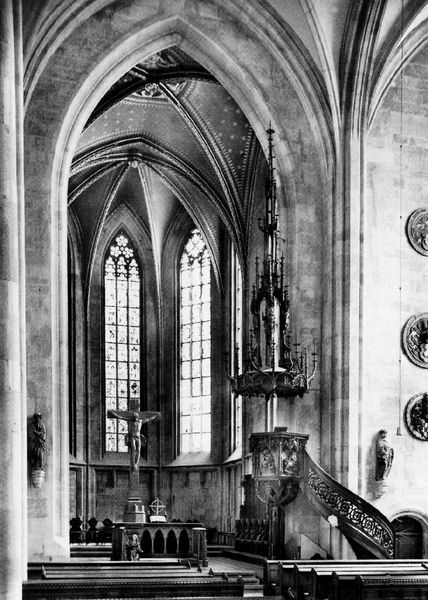
Titel: Esslingen, Frauenkirche, Westturm, Helm  und Bebenhausen, Zisterzienserkloster, Sommer-Refektorium, Dachreiter
Schlagwörter: weiß, fenster, grau, licht, pfeiler, schwarz, säulen, wand, stein, kirche, gotik, skulptur, schiff, mauer, gestühl, foto, gang, gewölbe, medaillon, kreuz, sterne, altar, bänke, wappen, statuen, gotisch, kanzel, kreuzgewölbe, spitzbogen, christus, jesus, altarraum, apsis, chor, kruzifix, heilige, gothik, masswerk, vierung, masserk, gekreuzigter, kirchenbänge, thomaskirche, gothil, #wappen, thomasskirche